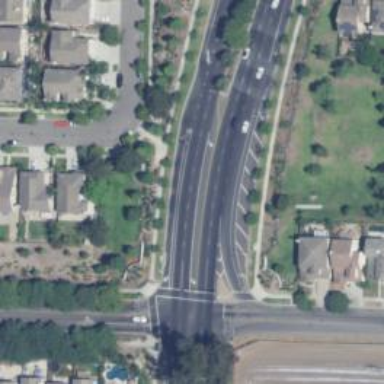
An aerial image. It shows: Footway along the road.